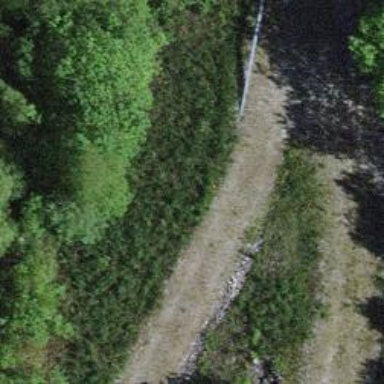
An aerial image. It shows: Grass track.